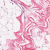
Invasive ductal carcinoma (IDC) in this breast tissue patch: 0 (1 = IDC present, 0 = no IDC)